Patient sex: F
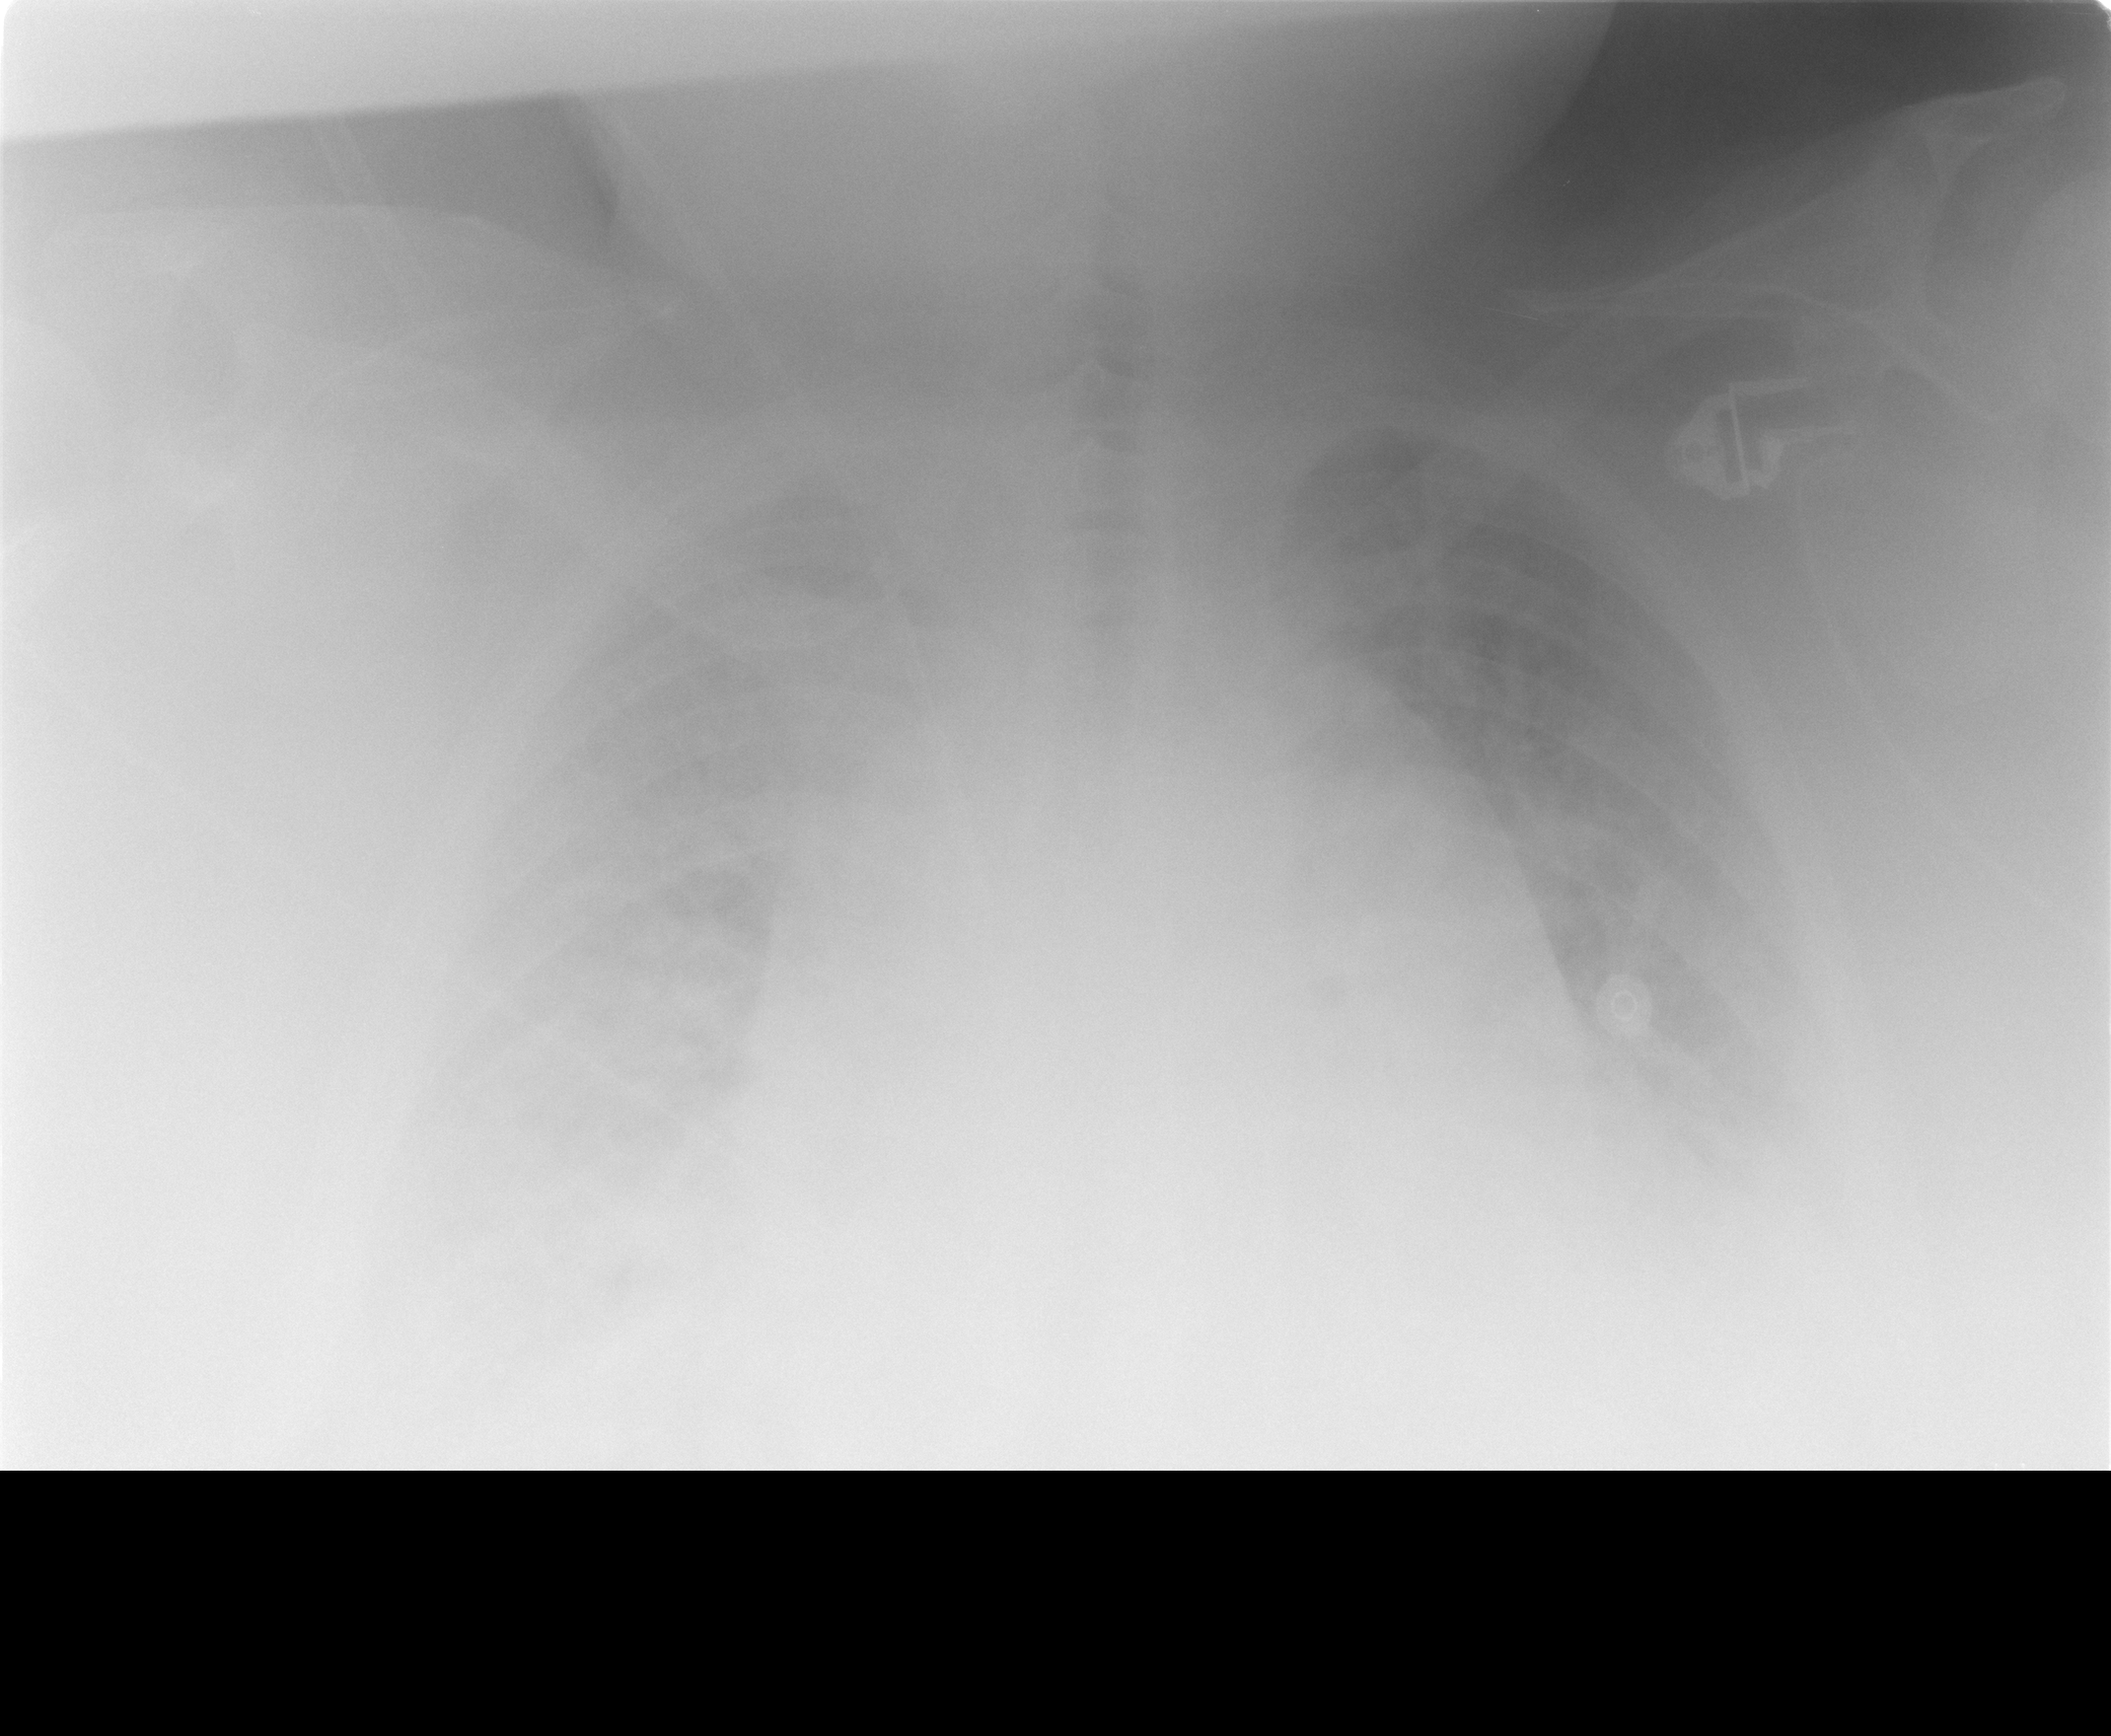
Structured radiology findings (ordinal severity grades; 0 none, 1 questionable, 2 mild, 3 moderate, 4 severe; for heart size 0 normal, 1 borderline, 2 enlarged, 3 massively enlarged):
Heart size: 2
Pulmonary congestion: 2
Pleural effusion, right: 2
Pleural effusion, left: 2
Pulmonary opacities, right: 0
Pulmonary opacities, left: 0
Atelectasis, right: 2
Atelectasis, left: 2